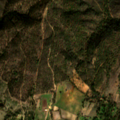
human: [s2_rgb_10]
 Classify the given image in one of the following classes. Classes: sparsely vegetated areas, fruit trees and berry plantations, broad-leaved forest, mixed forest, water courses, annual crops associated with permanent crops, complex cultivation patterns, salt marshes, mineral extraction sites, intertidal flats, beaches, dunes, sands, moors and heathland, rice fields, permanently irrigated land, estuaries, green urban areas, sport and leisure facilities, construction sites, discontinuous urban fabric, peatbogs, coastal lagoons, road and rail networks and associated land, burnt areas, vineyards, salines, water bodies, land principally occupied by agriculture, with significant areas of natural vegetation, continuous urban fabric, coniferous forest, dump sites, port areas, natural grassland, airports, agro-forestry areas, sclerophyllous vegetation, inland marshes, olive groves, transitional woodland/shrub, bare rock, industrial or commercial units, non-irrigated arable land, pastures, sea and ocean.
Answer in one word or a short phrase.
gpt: non-irrigated arable land, agro-forestry areas, broad-leaved forest, moors and heathland, transitional woodland/shrub